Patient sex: F
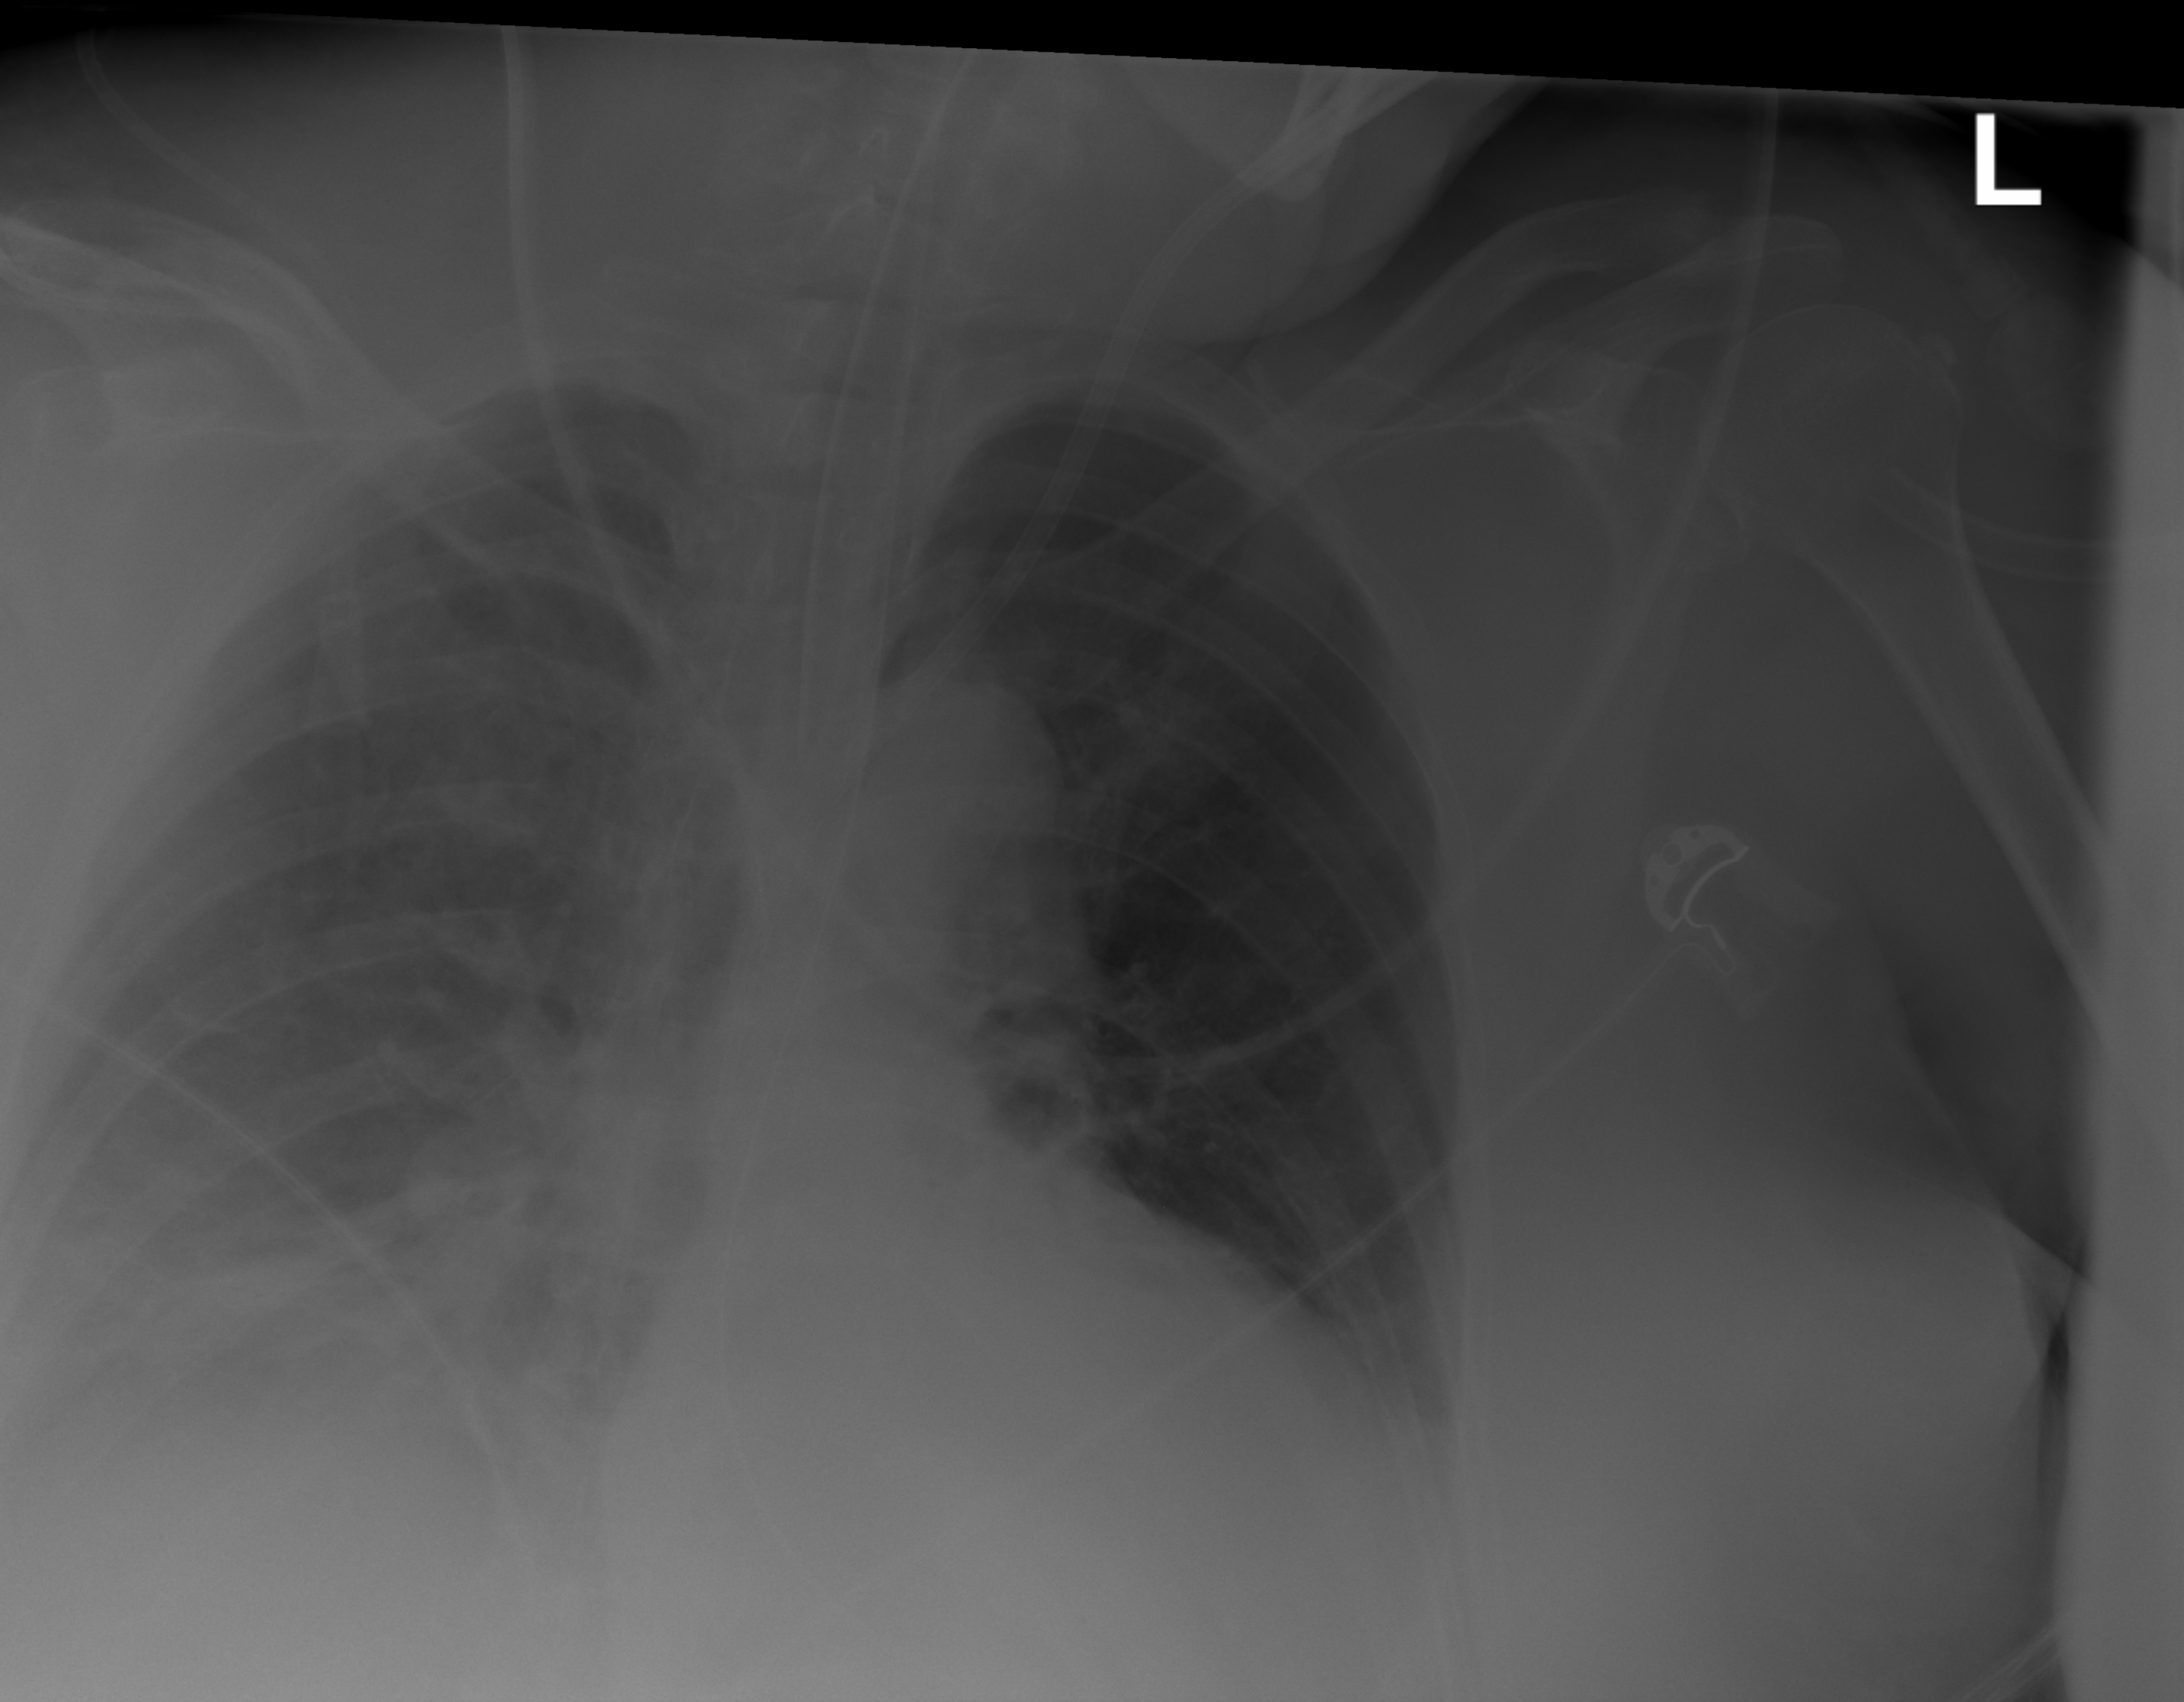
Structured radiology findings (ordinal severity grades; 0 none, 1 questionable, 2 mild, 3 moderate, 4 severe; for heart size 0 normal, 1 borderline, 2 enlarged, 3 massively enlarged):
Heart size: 0
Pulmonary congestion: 0
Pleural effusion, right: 3
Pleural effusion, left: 1
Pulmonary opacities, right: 0
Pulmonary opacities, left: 0
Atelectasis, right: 3
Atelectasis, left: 2